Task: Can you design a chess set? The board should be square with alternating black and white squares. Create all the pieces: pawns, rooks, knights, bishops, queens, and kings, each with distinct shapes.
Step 4192:
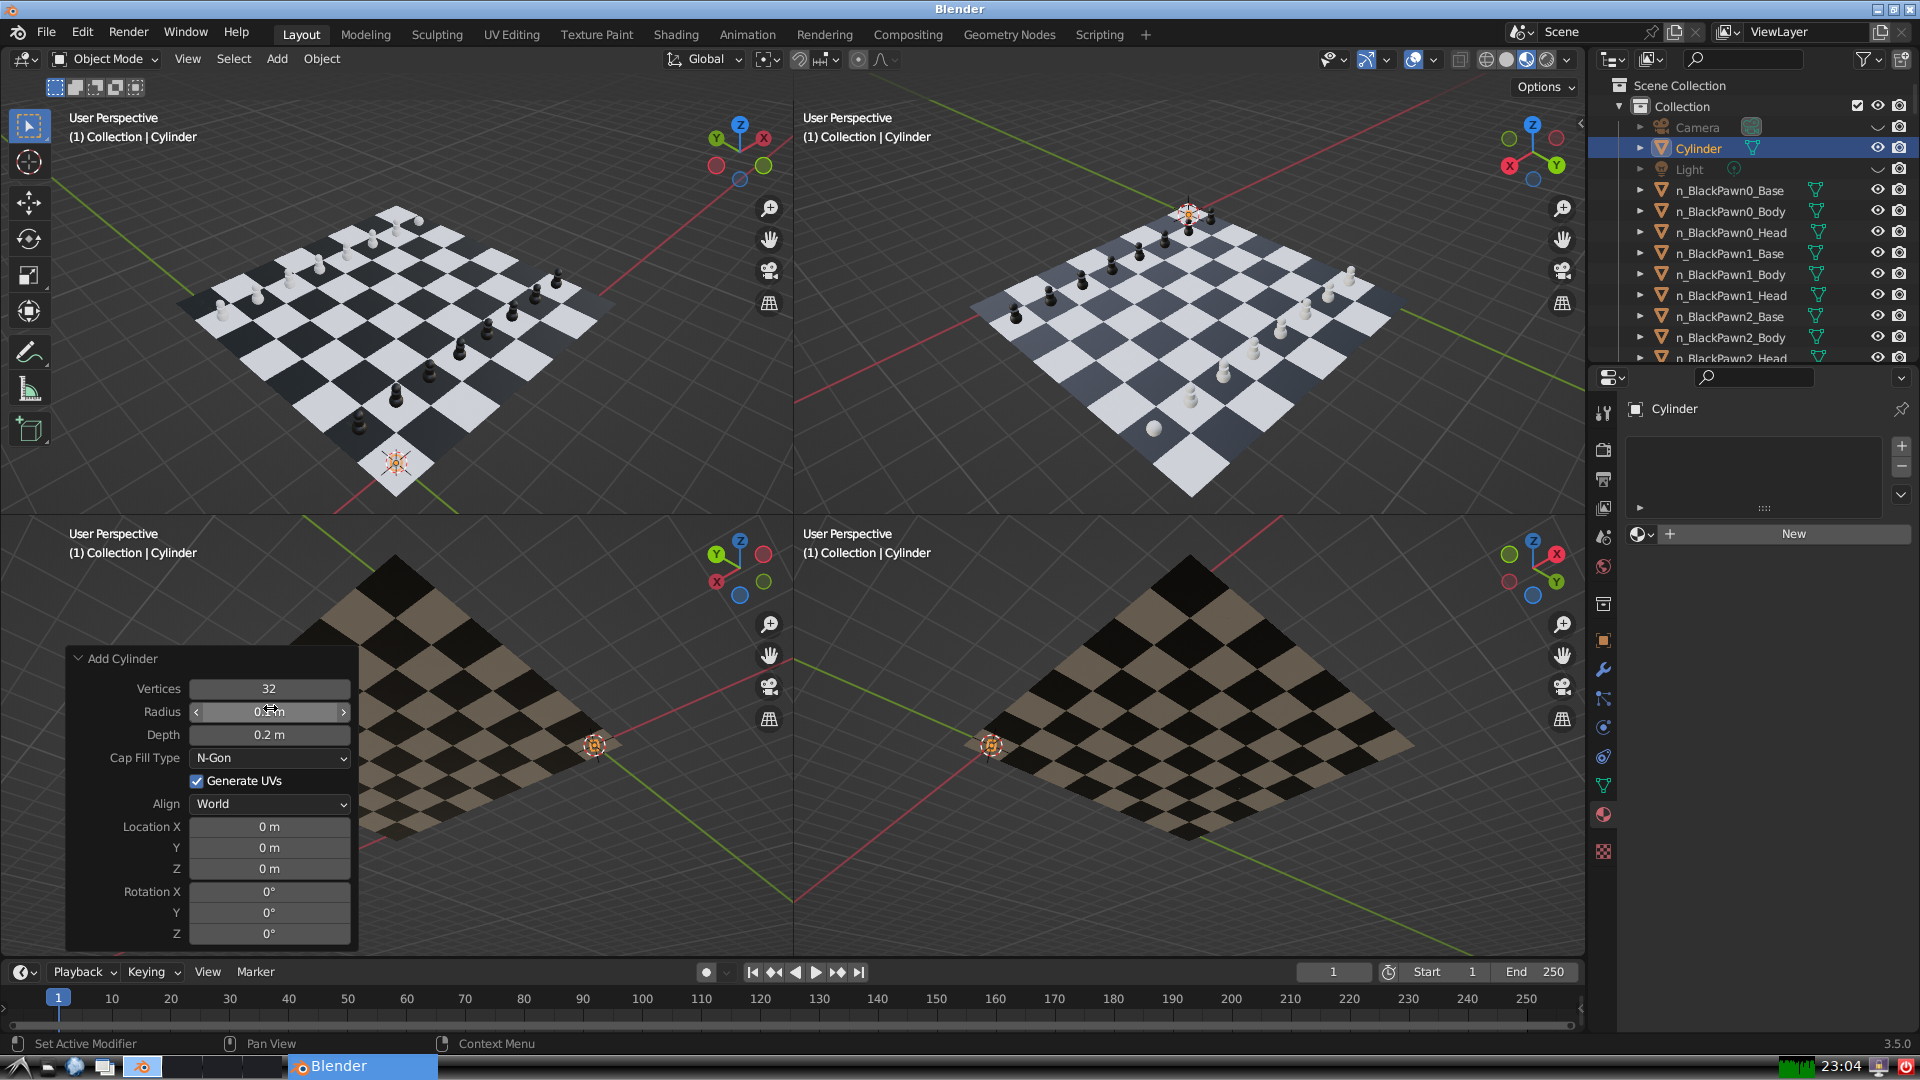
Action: {"mouse_move": [960, 540]}